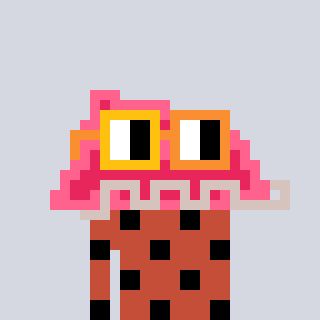
a pixel art character with square yellow and orange glasses, a retainer-shaped head and a rust-colored body on a cool background